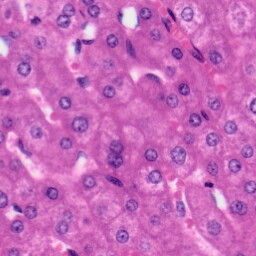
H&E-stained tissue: Liver